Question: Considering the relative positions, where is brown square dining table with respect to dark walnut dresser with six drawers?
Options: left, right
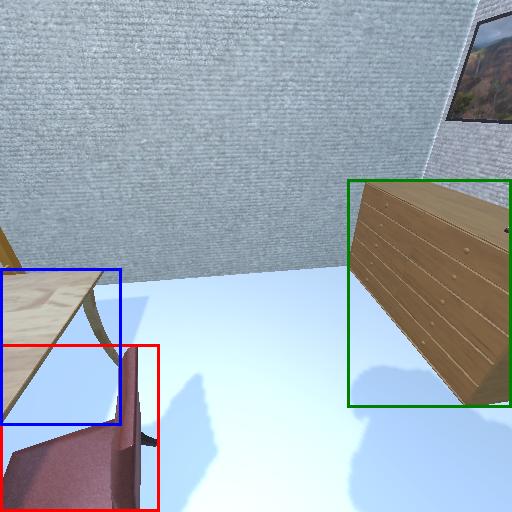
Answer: left